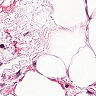
Metastatic tissue present: no